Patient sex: M
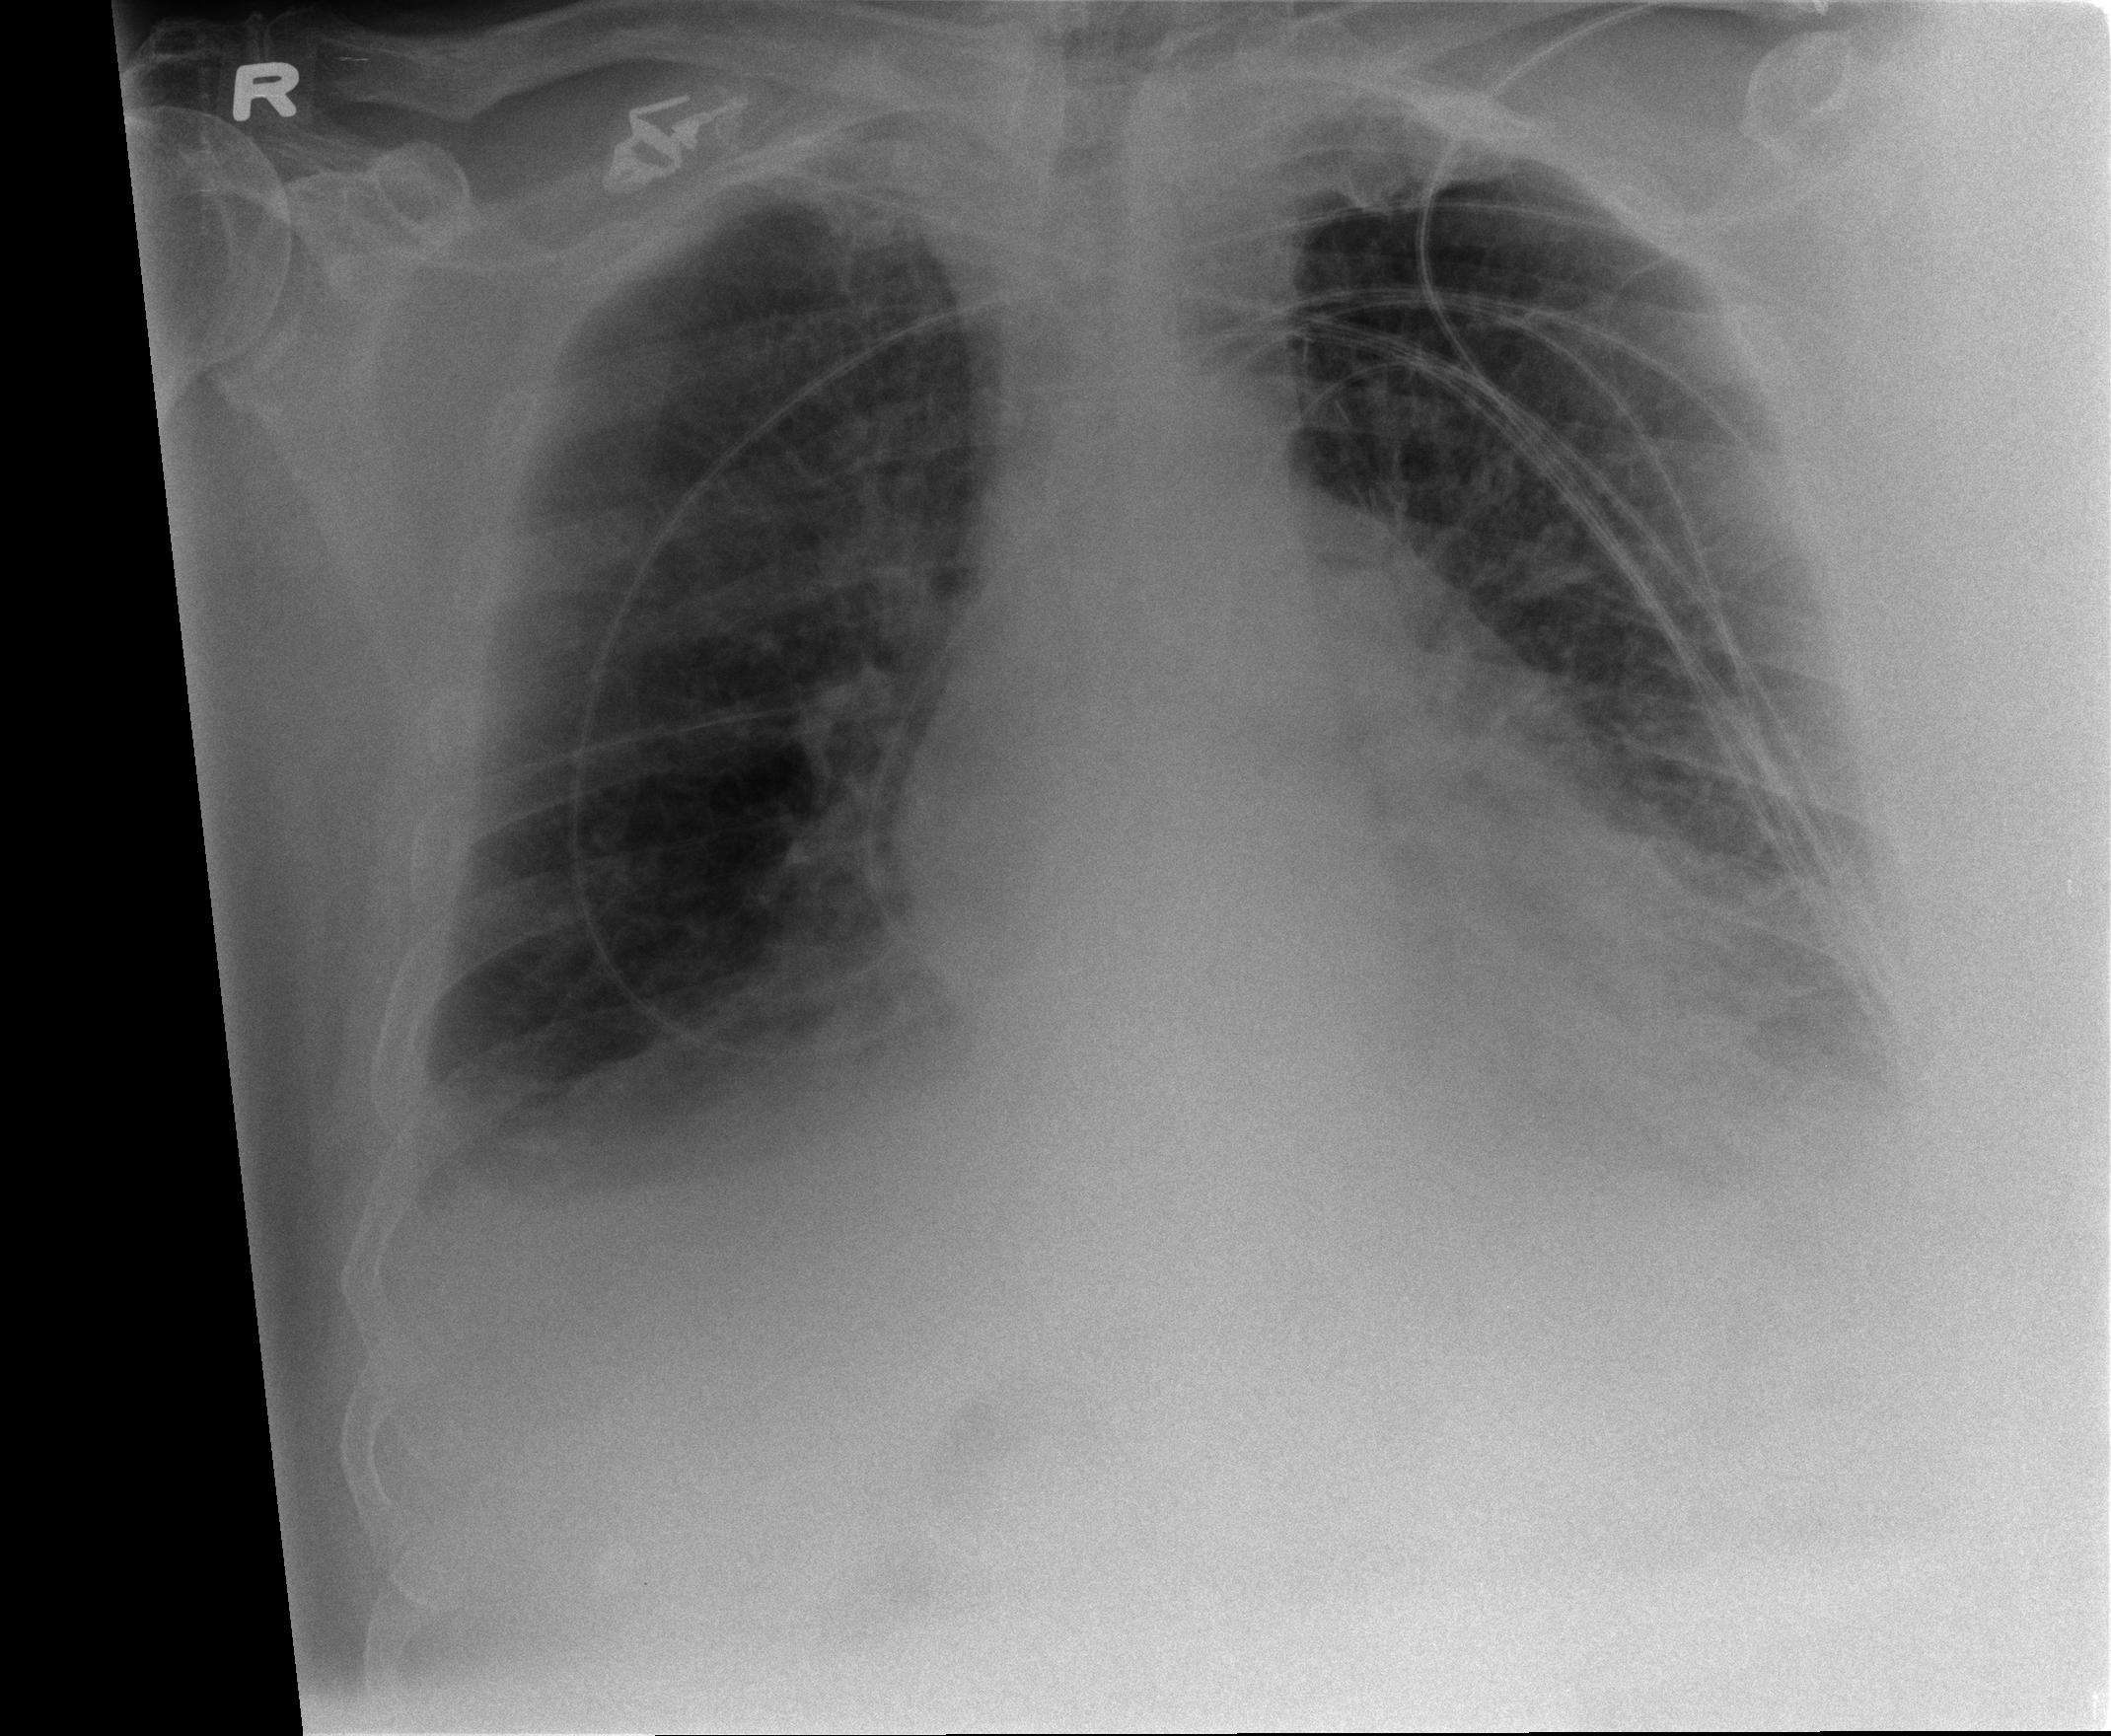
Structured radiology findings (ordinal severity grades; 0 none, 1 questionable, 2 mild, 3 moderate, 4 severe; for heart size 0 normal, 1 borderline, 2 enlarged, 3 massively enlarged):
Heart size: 2
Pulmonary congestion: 2
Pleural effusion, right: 2
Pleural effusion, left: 2
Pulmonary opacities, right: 2
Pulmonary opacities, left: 2
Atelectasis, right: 2
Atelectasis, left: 2